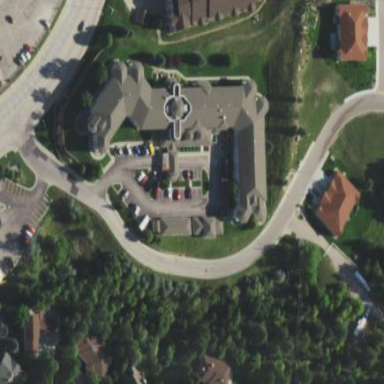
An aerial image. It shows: Residential building.